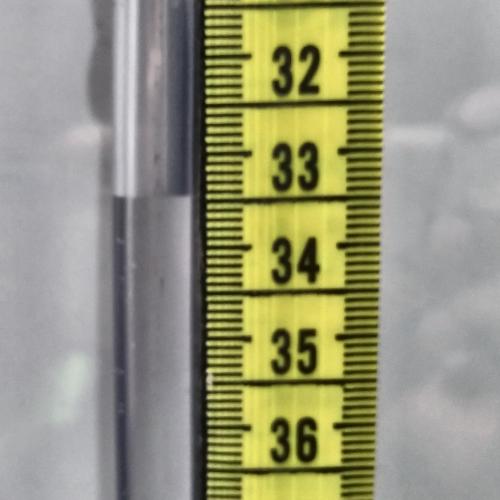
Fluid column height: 33.5 cm